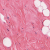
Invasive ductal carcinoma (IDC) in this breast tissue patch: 0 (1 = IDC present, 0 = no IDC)